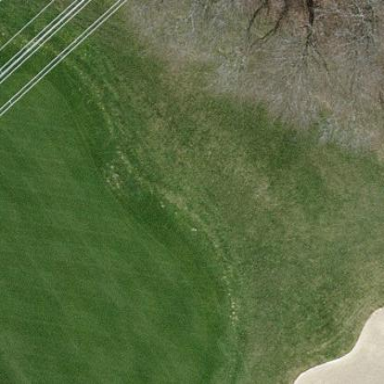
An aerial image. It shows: Lush grassy golf green.